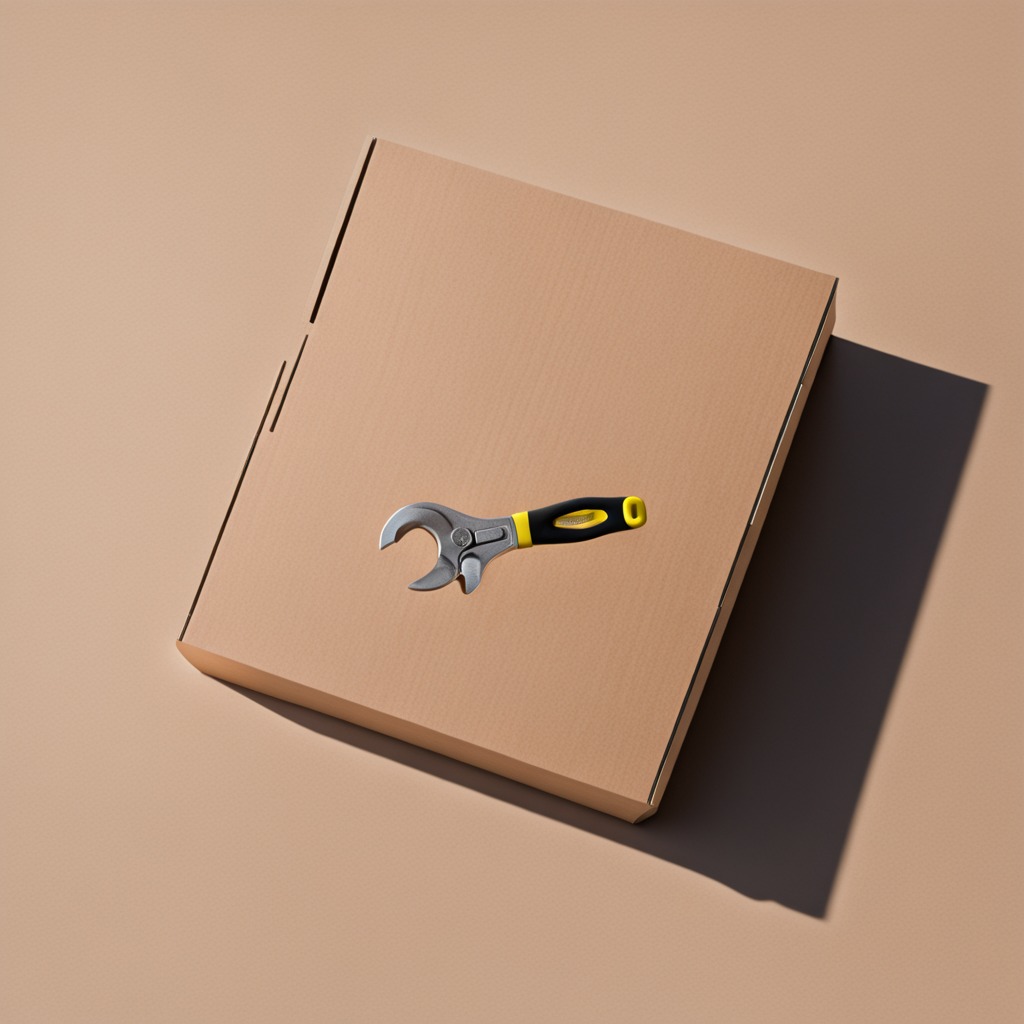
An wrench lies on a clean dry cardboard box surface in an outdoor workshop during daytime bright natural light soft shadows slightly creased but